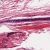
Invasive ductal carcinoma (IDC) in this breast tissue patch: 0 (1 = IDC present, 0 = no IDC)